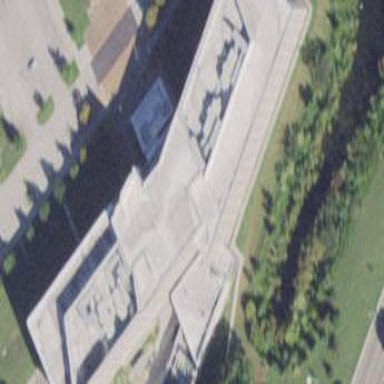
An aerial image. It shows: Building.